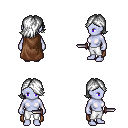
a pixel art fantasy rpg character, female body template, dark elf, purple skin, brown cape, white pants, white swoop hairstyle, dagger, four views (front, back, left, right), 2x2 character sprite sheet, small pixel art, hard edges, no anti-aliasing